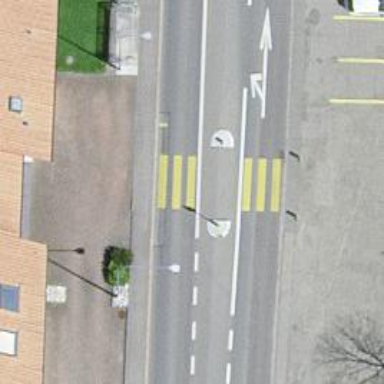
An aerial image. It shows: Marked crossing on the road.